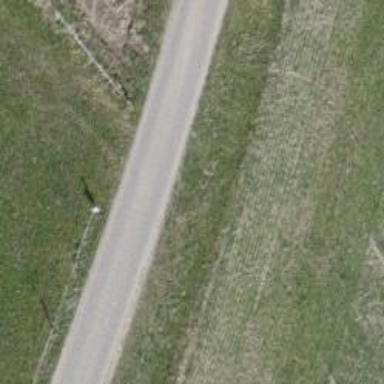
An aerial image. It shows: Unclassified road.